Question: I have a circle plot like this:
'''
dat <- data.frame(time = factor(rep(0:23,times = 20)),
count = sample(200,size = 480,replace = TRUE),
grp = sample(LETTERS[1:3],480,replace = TRUE))
ggplot(data = dat,aes(x = time,y = count,fill = grp)) +
geom_bar(stat = "identity",position = "stack") +
coord_polar()
'''
How can I make the y axis to be the radius of the circle and have this prices?
Like this:

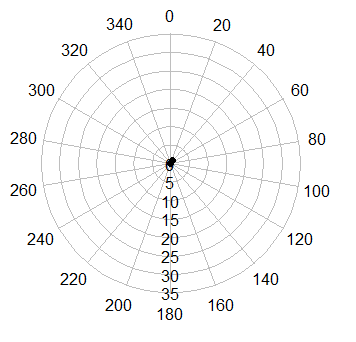
Answer: If you change 'geom_bar()' to 'geom_line()' and alter the 'aes()' call, you get the plot you want:
'''
# set up the plotting environment
require('ggplot2')
theme_bw(base_size = 8, base_family = "")
# now generate the plot
p <- ggplot(data = dat,
aes(x = time,
y = count,
color = grp)) +
geom_line() +
coord_polar()
print(p)
'''
Which gives you this:

It looks a little odd at the moment because your time data only includes hours. If you had decimal hours you might see more information.
The next step is fixing the axis labeling by figuring out good labels for a new one, setting the breaks on the y-axis, faking new tick labels using 'geom_text()' and killing the old label and ticks using 'theme()'.
'''
ybreaks <- pretty(x = data$count, n = 5)
p <- ggplot(data = data,
aes(x = time, y = count, color = grp)) +
geom_path() +
coord_polar() +
scale_y_continuous(breaks = ybreaks) +
geom_text(data = data.frame(x = 0, y = ybreaks, label = ybreaks),
aes(x = x, y = y, label = label),
inherit.aes = F,
size = 2) +
theme(axis.text.y = element_blank(),
axis.ticks.y = element_line(size = 0))
print(p)
'''
And now you have your plot:

The advantage of using 'pretty()' to set both the breaks and the labels on the y-axis is that your axis labeling changes automatically depending on the data that are plotted, and is aligned with the grid lines.
You have some fiddling around to do to get font sizes sorted out, but you are mostly there. For details of how to do this, maybe look at <URL>.